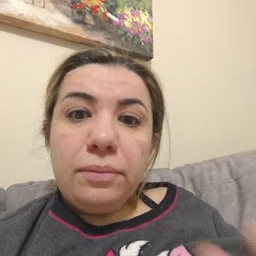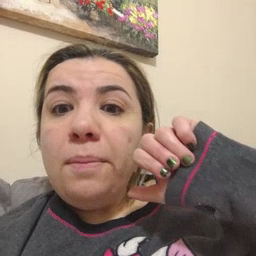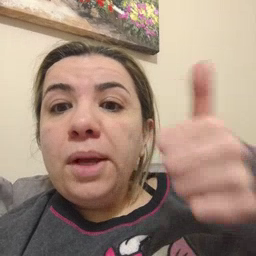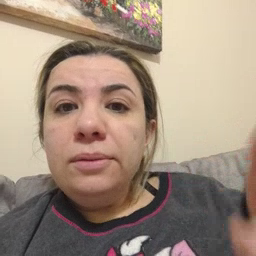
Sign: tomorrow